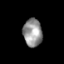
Tissue: skin
Cell type: T cells
Senescence score: 0.2772
Nuclear area (px): 516
Mean DAPI intensity: 148.535